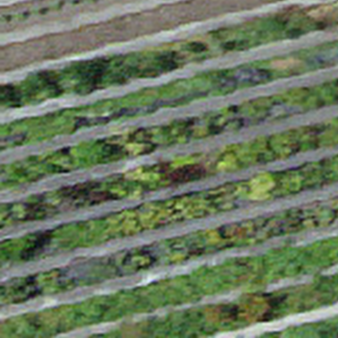
Label: other